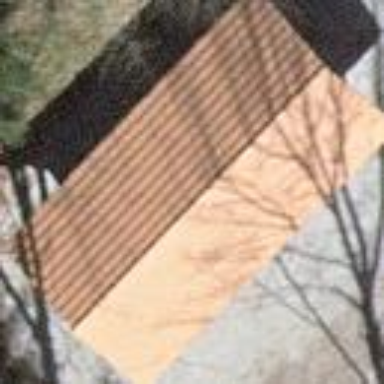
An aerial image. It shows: Shelter building designed as picnic shelter.